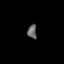
Tissue: prostate
Cell type: Fibroblasts
Senescence score: 0.6891
Nuclear area (px): 125
Mean DAPI intensity: 103.208